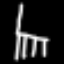
Label: chair